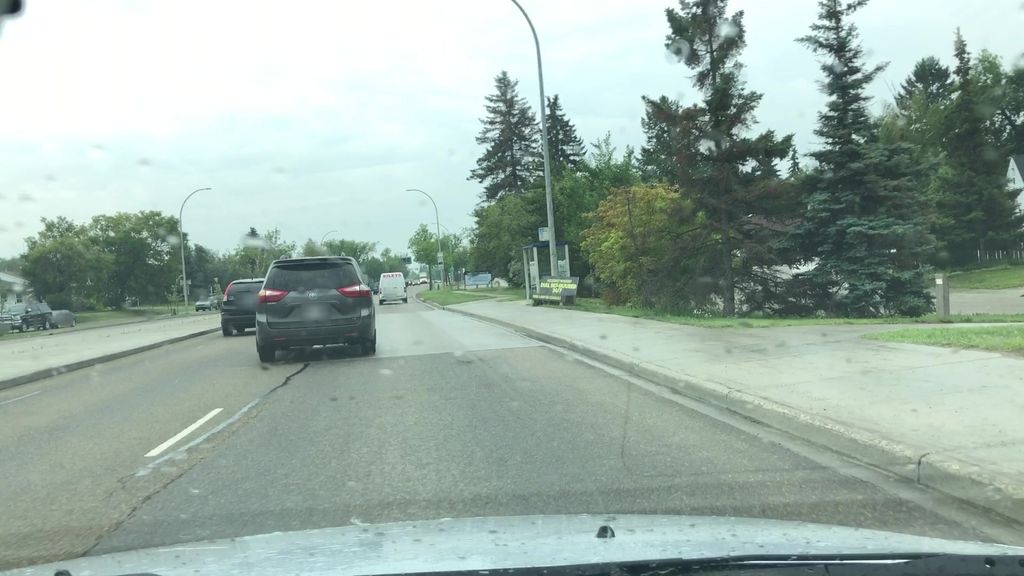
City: edmonton